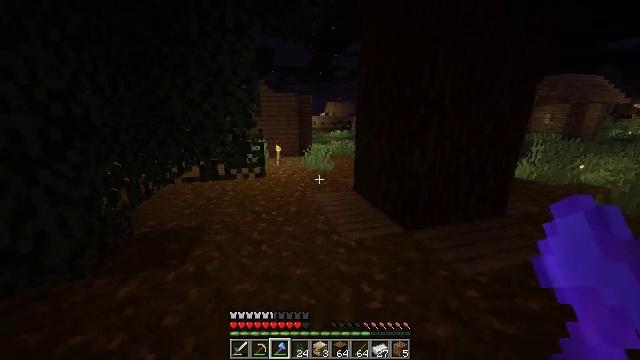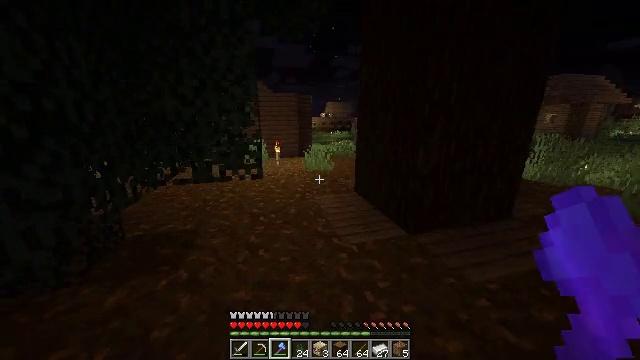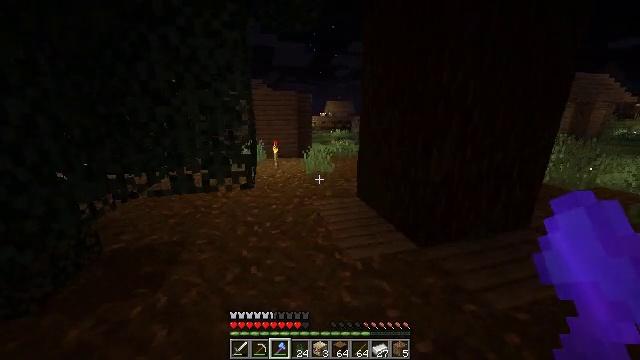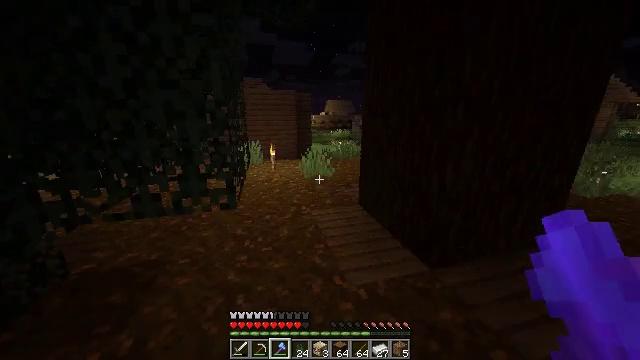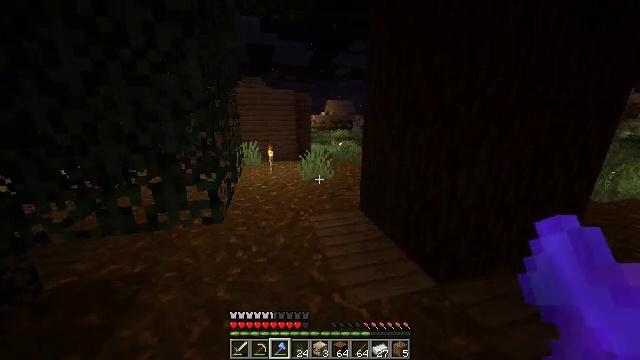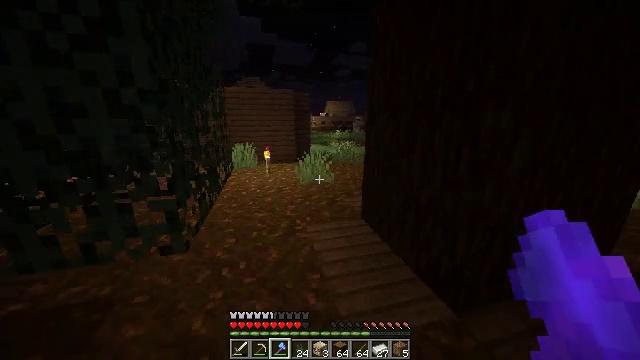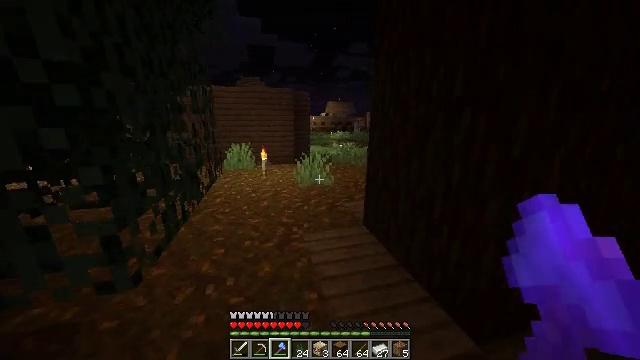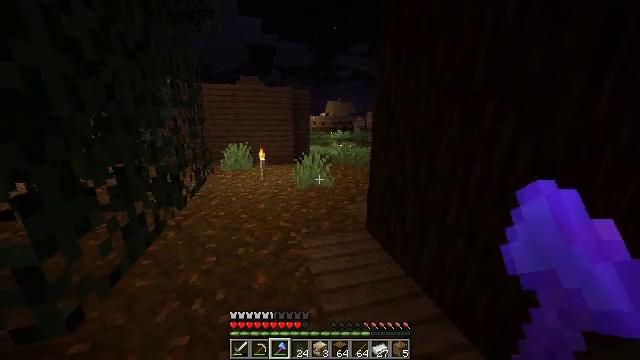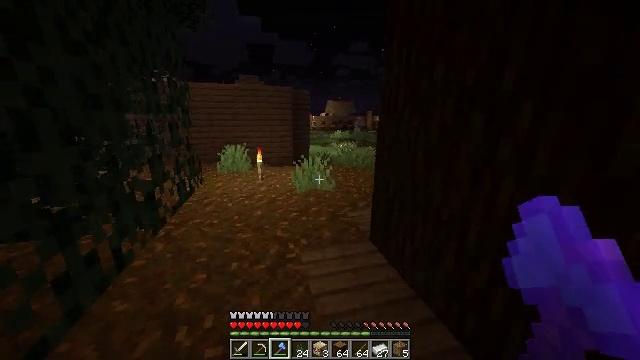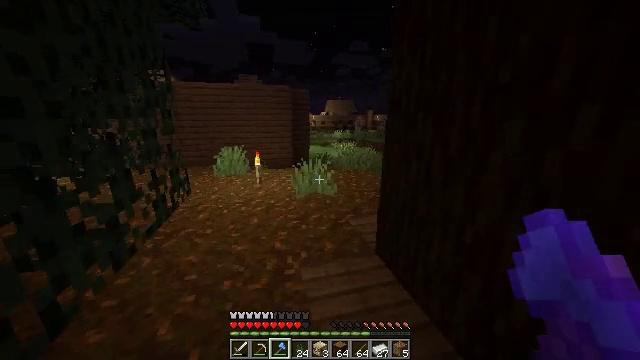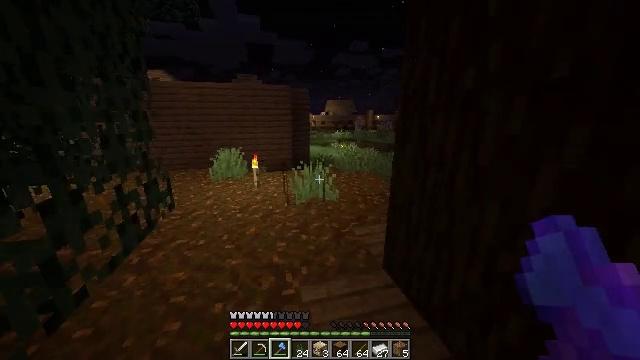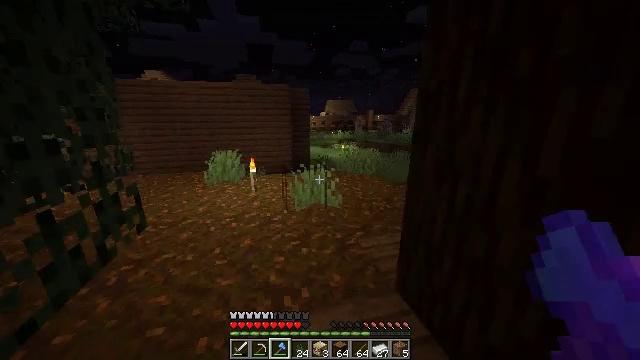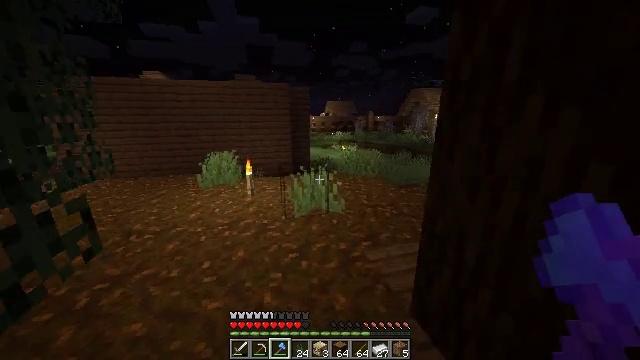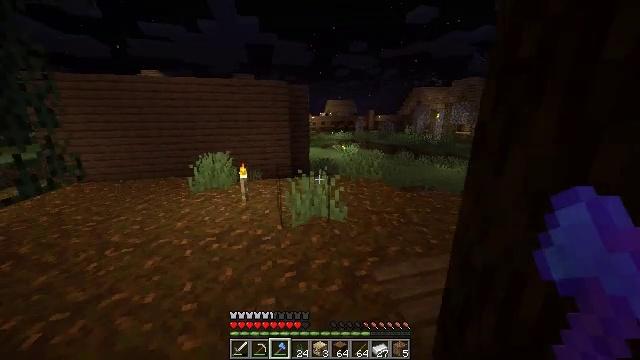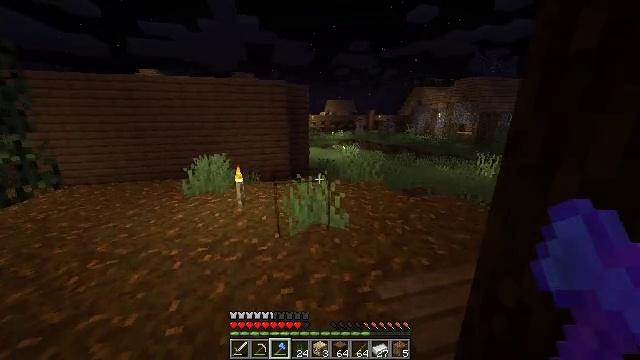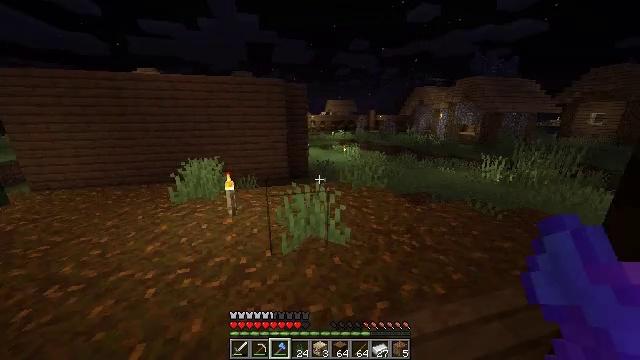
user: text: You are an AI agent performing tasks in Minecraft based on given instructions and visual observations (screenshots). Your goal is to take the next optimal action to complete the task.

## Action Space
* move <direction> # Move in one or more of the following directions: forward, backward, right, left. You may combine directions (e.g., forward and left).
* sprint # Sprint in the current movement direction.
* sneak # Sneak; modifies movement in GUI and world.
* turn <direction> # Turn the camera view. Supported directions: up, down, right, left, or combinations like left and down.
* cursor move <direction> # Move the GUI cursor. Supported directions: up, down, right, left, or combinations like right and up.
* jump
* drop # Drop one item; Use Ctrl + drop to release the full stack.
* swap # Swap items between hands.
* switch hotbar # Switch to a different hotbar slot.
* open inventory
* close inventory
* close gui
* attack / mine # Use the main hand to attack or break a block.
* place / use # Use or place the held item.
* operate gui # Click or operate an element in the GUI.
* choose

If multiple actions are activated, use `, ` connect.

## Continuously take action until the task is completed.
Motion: motion action
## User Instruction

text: Attack the white bed to collect it.
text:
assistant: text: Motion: move forward, sprint
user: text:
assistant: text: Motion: move forward, sprint
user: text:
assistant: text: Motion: move forward, sprint
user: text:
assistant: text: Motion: move forward, sprint
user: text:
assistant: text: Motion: move forward, sprint
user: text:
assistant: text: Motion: move forward, sprint
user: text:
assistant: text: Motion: move forward, sprint
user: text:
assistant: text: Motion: move forward, sprint
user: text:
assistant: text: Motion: move forward, sprint
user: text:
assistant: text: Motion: move forward, sprint
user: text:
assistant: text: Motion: move forward, sprint
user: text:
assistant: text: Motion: move forward, sprint
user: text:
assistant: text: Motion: move forward, sprint
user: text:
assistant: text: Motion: move forward, sprint
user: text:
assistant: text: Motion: move forward, sprint
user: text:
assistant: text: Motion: move forward, sprint
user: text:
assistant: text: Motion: move forward, sprint, turn right and up
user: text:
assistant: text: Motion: move forward, sprint, turn right and up
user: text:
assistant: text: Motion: move forward, sprint
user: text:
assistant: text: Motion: move forward, sprint
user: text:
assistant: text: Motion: move forward, sprint
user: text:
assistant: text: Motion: move forward, sprint, turn right and down
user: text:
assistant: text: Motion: move forward, sprint, turn right and down
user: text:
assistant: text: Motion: move forward and move right, sprint, turn down
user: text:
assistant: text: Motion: move forward and move right, sprint
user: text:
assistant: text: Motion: move forward and move right, sprint
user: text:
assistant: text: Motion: move forward, sprint
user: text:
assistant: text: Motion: move forward, sprint
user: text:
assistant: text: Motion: move forward, sprint
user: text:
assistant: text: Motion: move forward, sprint